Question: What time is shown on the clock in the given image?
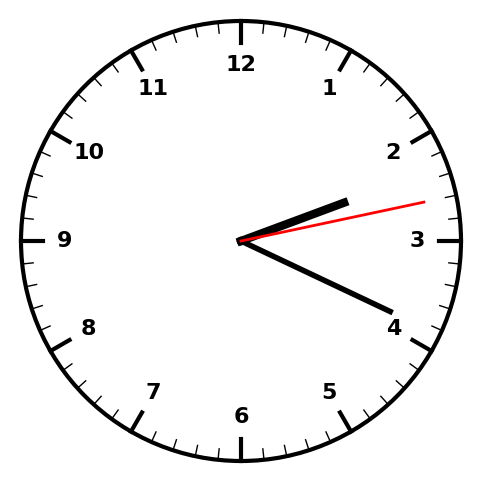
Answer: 02:19:13